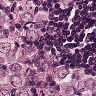
Metastatic tissue present: yes